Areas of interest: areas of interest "Northeast Forestry University Library Building B"
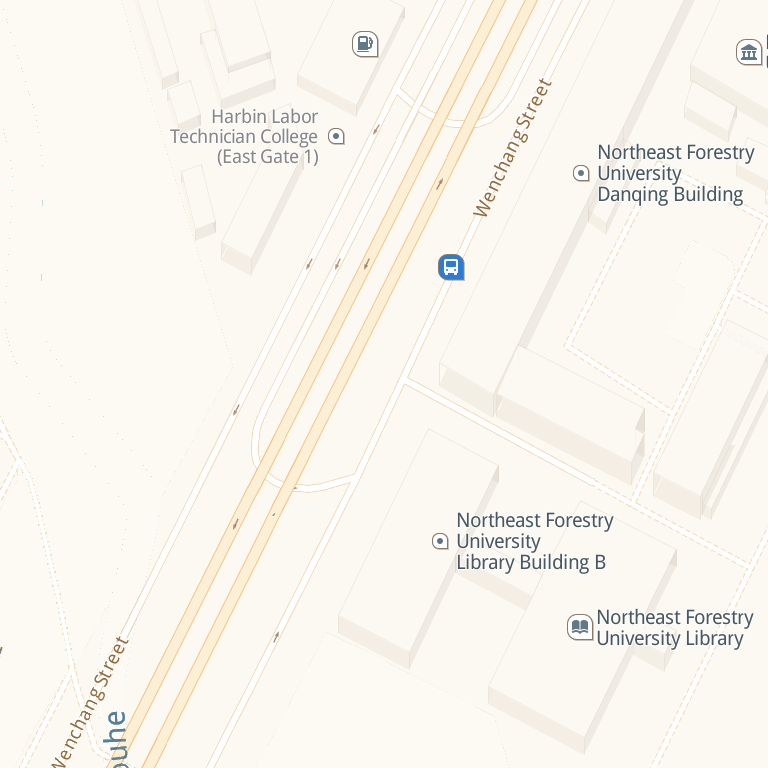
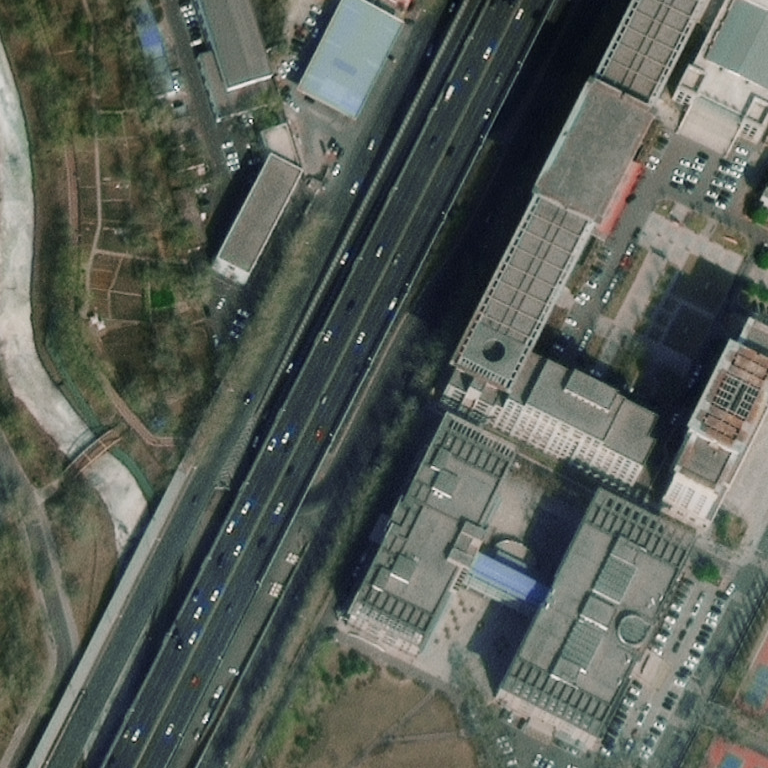